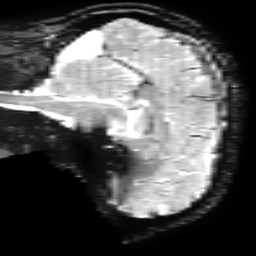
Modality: T2starw
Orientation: sagittal
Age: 32
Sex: male
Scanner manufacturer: ge
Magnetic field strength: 3 T
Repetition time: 0.65 s
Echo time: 0.02 s